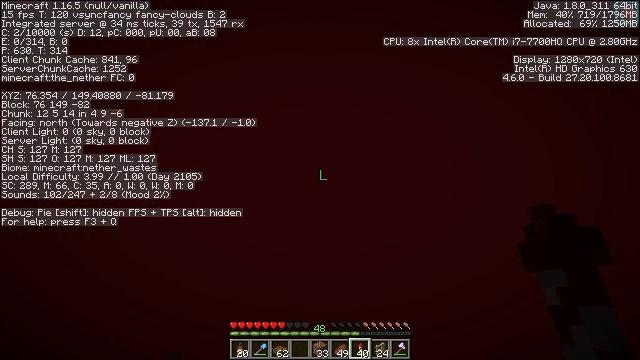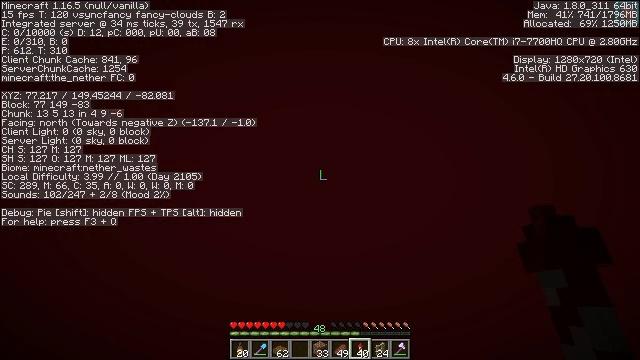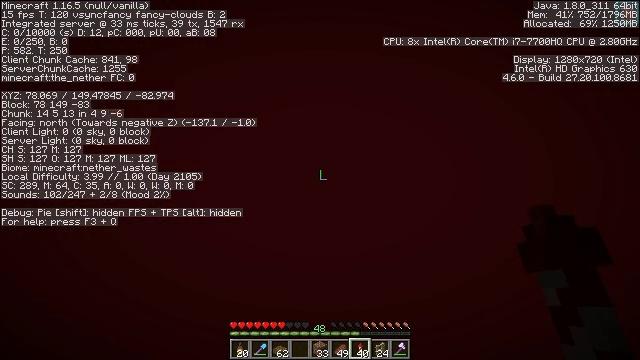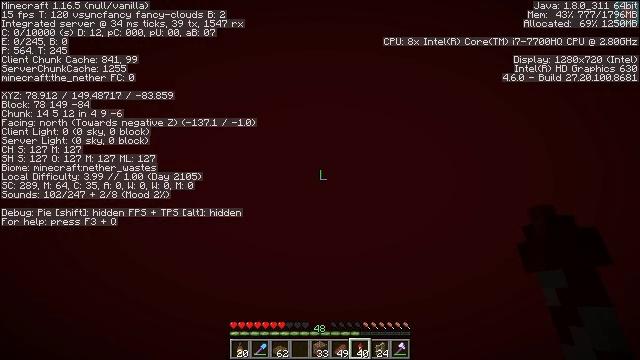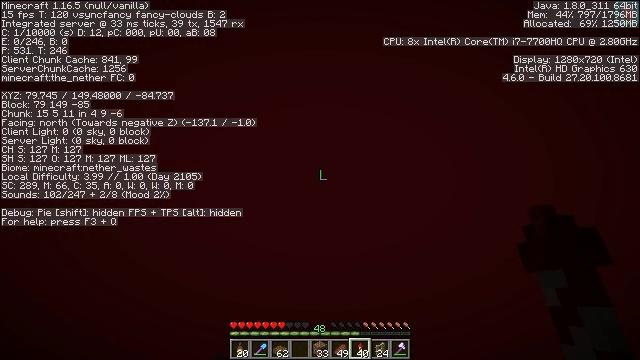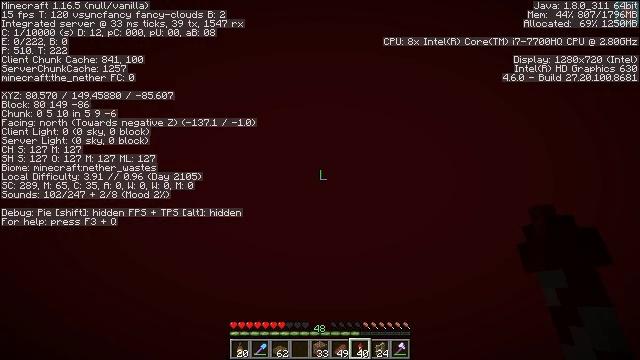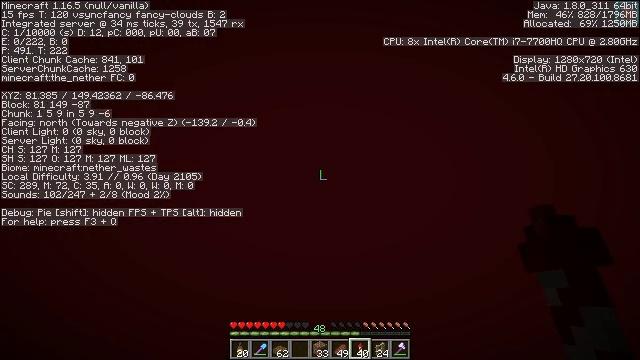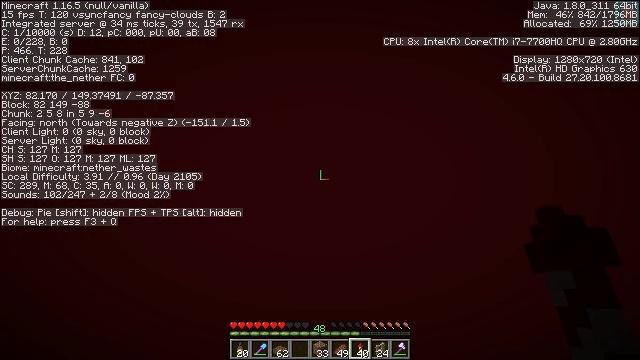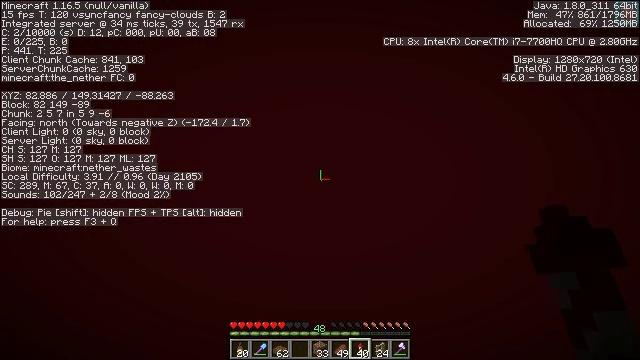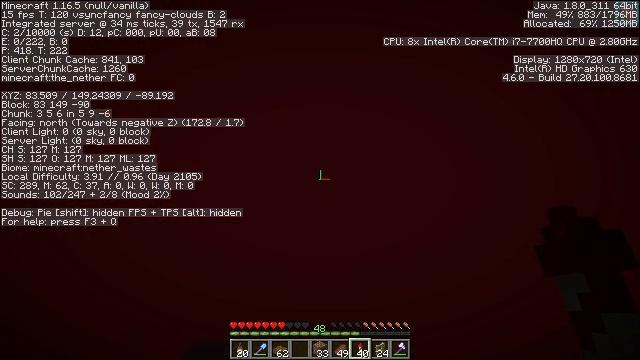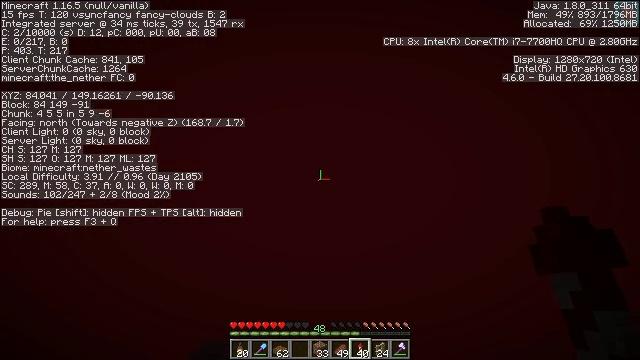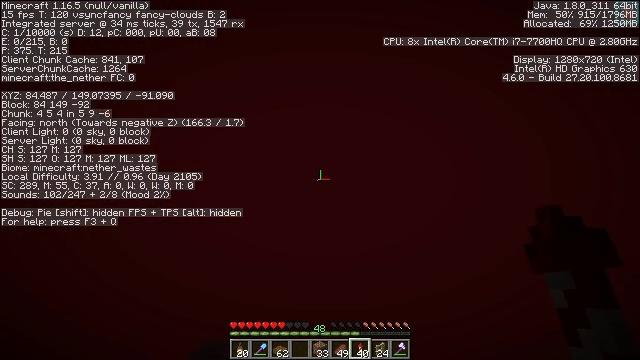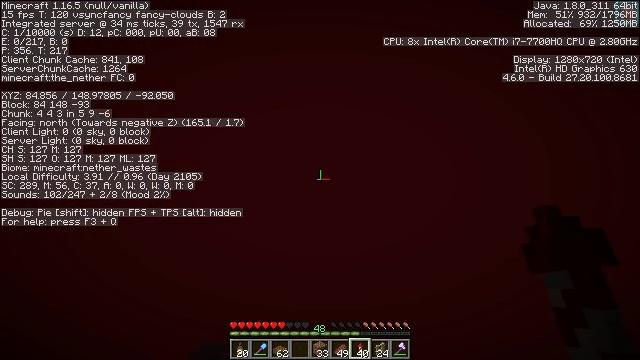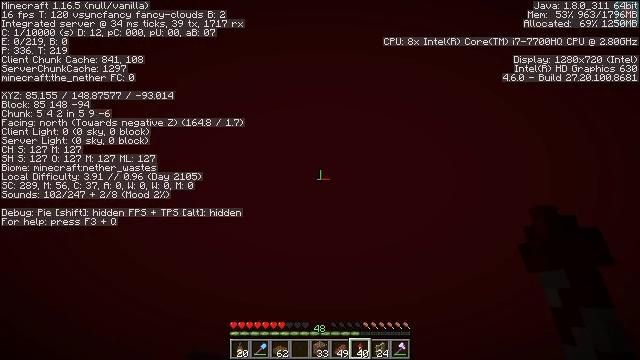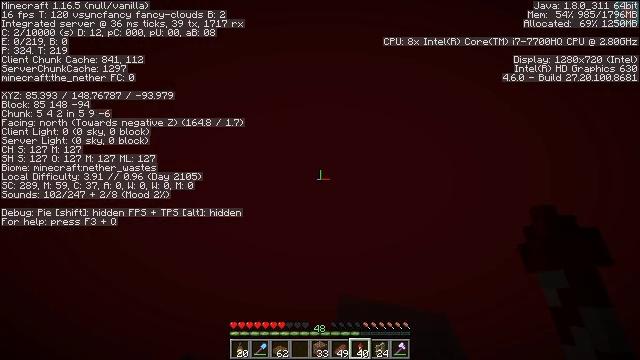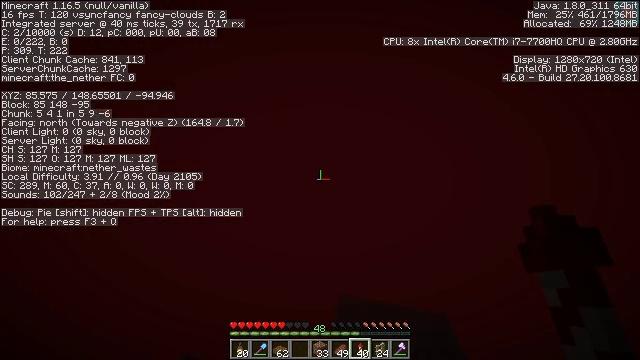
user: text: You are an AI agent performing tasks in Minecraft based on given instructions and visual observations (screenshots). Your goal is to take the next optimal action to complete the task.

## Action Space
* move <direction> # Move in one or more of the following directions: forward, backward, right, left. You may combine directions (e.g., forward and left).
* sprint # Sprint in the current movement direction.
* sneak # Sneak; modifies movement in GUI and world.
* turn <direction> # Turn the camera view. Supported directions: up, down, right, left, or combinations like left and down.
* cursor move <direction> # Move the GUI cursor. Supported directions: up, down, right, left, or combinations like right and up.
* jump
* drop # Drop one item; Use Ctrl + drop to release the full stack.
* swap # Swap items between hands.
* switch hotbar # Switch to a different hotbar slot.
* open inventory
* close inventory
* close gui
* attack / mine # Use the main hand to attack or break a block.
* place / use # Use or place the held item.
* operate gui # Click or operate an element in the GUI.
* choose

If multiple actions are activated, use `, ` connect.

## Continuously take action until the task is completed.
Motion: motion action
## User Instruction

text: Reclaim the spruce slab for later use.
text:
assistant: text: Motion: no_op
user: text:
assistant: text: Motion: no_op
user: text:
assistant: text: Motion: no_op
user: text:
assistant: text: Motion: no_op
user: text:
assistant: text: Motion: no_op
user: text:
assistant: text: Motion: turn left
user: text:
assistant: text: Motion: turn left and down
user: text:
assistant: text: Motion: turn left
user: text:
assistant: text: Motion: turn left
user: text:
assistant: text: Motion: turn left
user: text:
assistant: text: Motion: turn left
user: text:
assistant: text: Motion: turn left
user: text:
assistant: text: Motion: no_op
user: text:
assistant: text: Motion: no_op
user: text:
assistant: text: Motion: no_op
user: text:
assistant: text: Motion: no_op
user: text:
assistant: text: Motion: no_op
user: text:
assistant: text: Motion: no_op
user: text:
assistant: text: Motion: no_op
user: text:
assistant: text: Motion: no_op
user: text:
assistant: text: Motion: turn right
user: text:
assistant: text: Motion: turn right
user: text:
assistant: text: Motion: turn right
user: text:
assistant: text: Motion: turn right
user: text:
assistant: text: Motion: turn right
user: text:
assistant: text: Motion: no_op
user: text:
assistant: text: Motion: no_op
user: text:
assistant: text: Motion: no_op
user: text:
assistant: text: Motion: no_op
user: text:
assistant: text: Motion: no_op